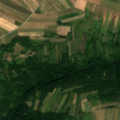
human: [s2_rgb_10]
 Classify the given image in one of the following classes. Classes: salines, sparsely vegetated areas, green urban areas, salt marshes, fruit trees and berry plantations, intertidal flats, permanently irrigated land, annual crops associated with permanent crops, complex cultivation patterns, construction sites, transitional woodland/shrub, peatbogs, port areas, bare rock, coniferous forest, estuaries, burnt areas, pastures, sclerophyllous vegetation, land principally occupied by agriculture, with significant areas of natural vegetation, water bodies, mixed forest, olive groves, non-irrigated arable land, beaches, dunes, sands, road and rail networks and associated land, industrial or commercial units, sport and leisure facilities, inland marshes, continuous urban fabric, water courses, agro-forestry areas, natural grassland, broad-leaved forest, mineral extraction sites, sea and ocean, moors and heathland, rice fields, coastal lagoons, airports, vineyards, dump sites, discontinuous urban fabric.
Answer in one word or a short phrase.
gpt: non-irrigated arable land, land principally occupied by agriculture, with significant areas of natural vegetation, broad-leaved forest, transitional woodland/shrub